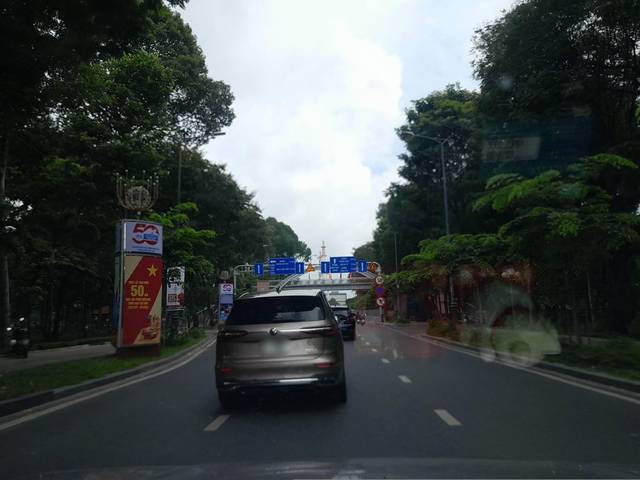
Region: Vietnam
Coordinates: 10.802, 106.665